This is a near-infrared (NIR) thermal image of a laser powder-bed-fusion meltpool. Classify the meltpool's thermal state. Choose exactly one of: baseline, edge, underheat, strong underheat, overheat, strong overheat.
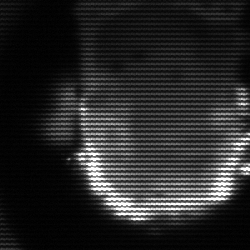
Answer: baseline